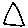
Label: triangle